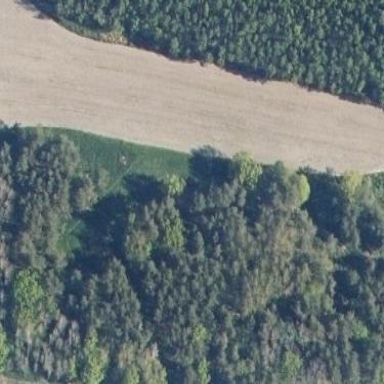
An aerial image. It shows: Beautiful woodland area.